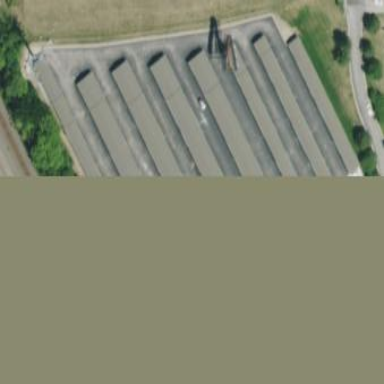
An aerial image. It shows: Warehouse building.